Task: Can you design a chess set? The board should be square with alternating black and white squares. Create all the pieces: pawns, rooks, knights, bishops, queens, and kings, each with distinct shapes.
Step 2698:
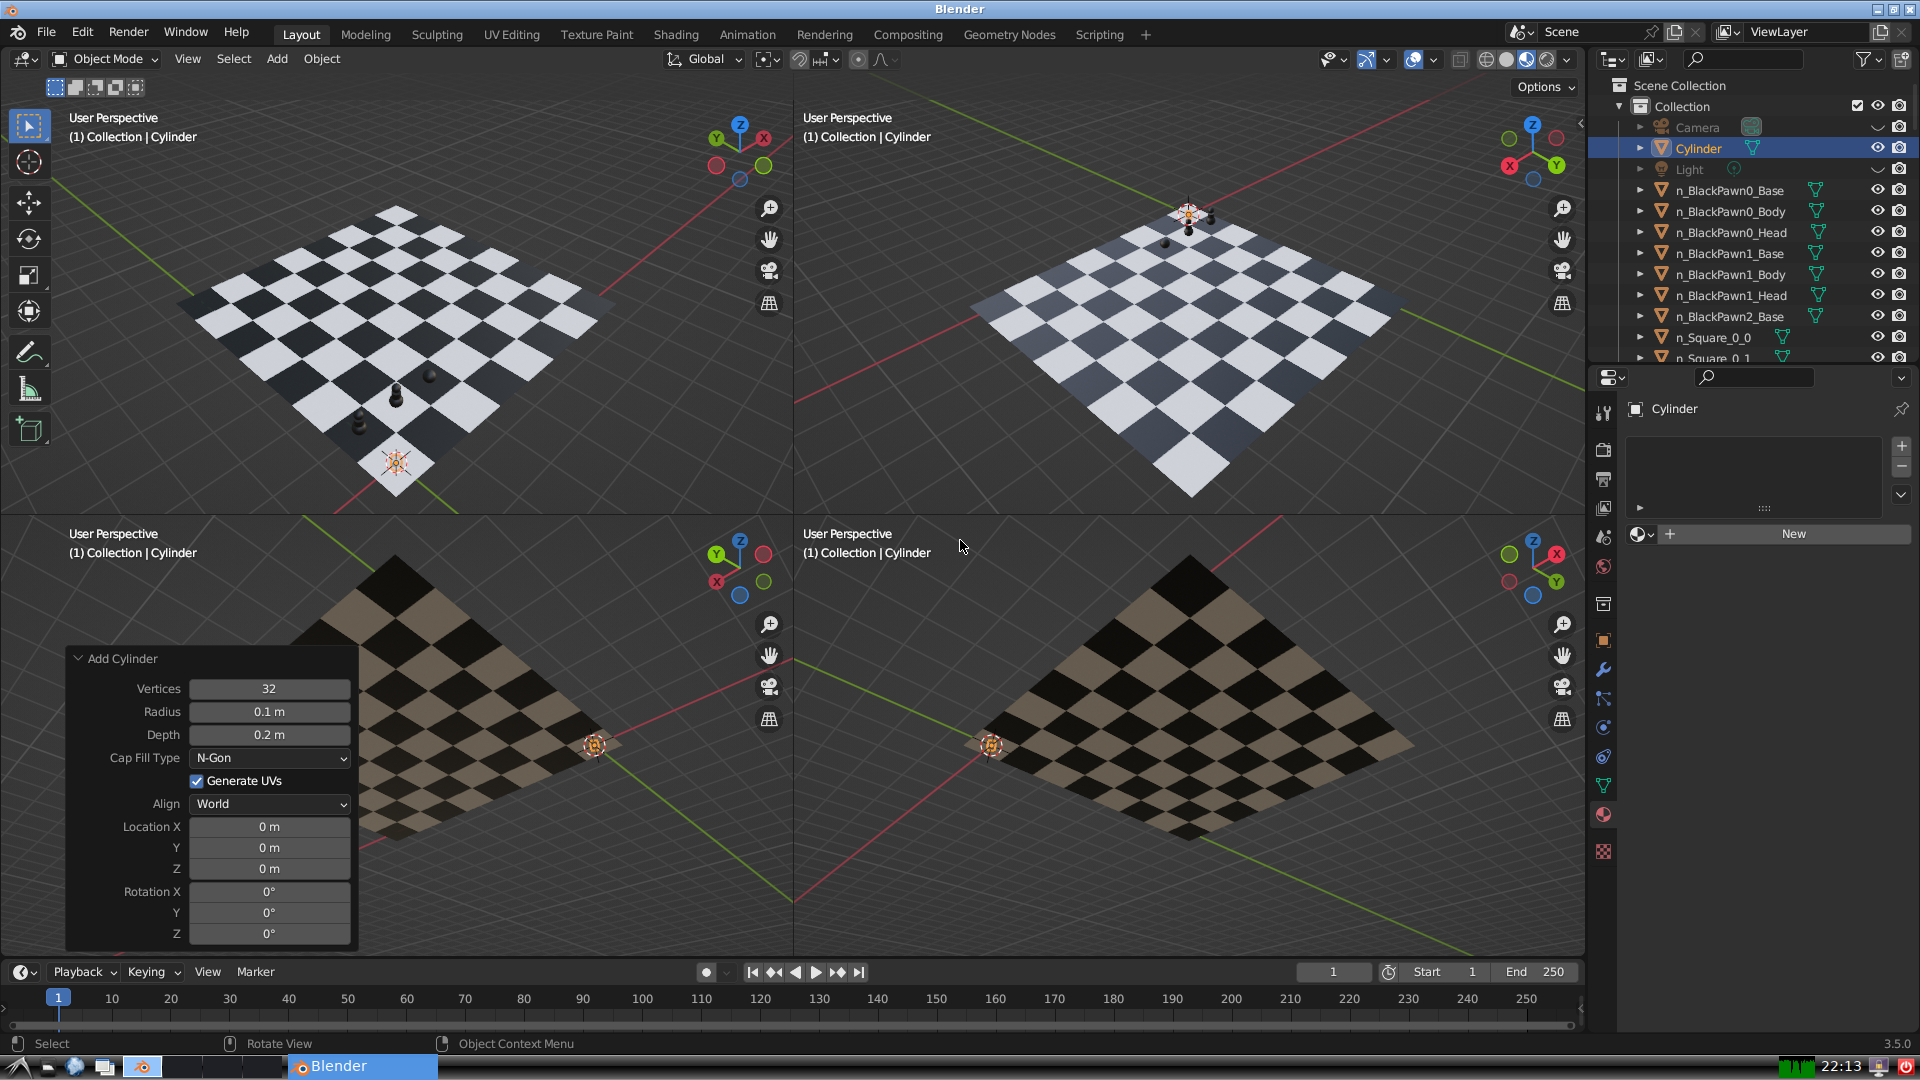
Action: {"key_press": ['Ctrl, Home']}